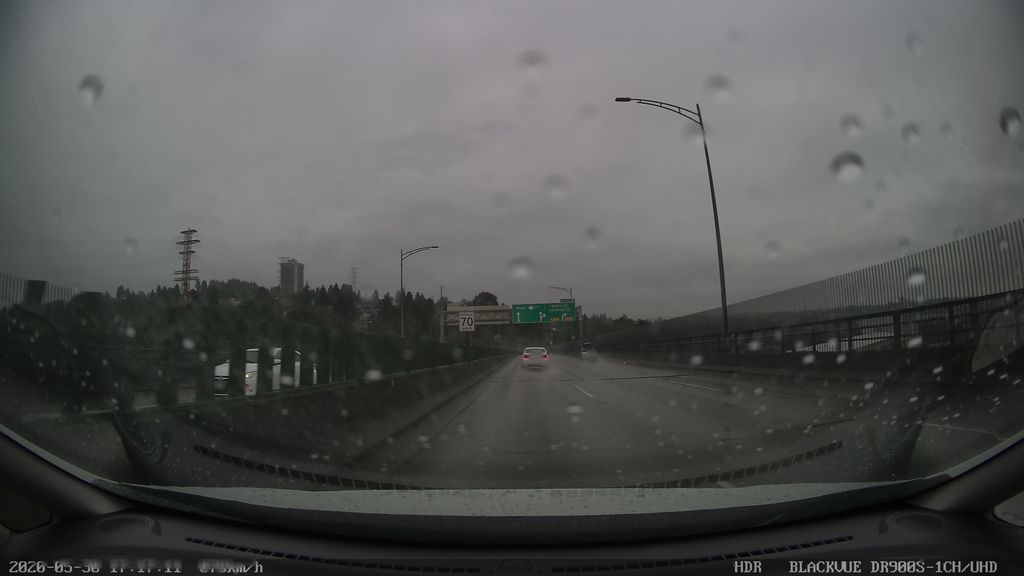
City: vancouver